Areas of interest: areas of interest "Park Square"
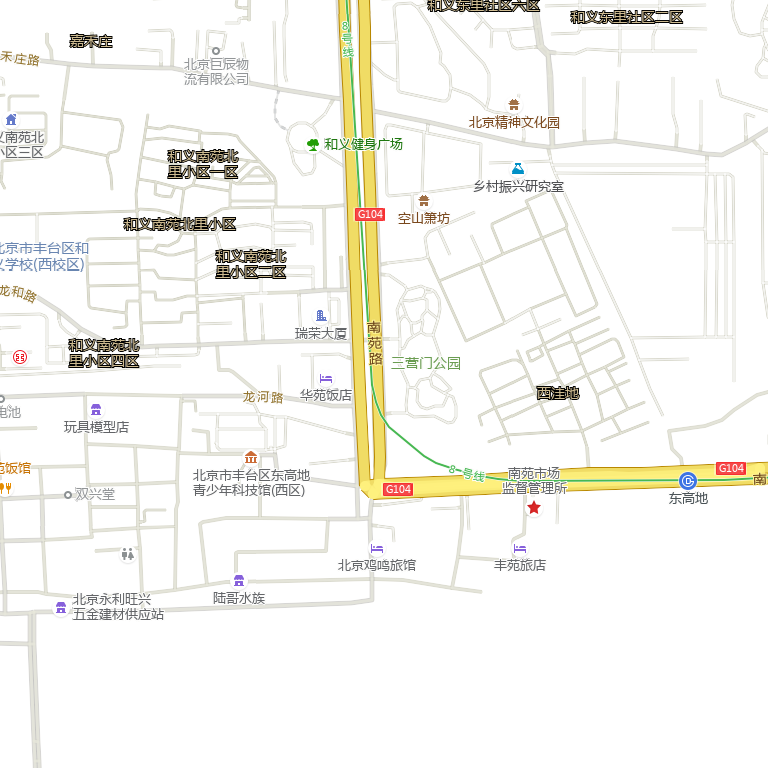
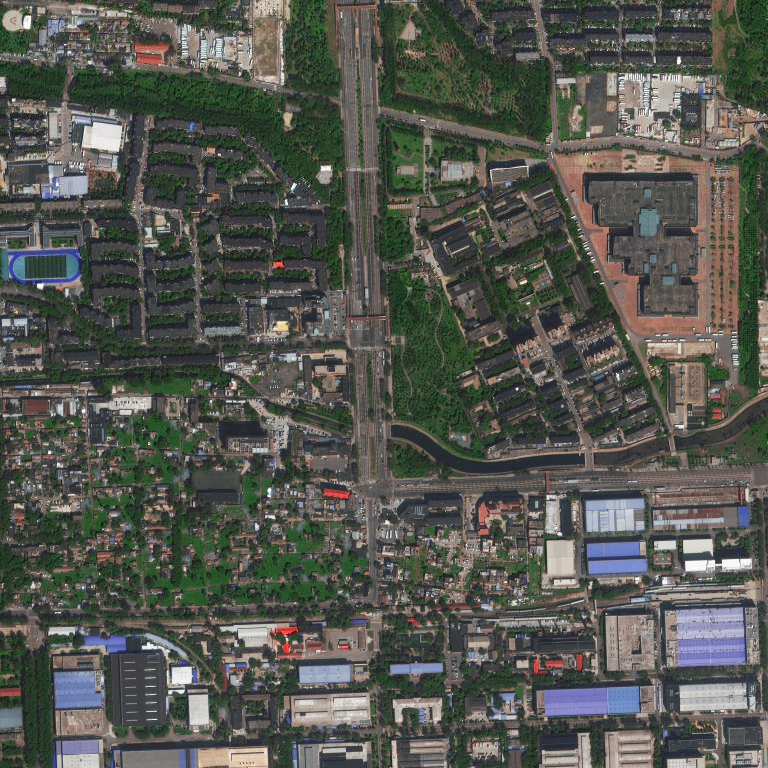